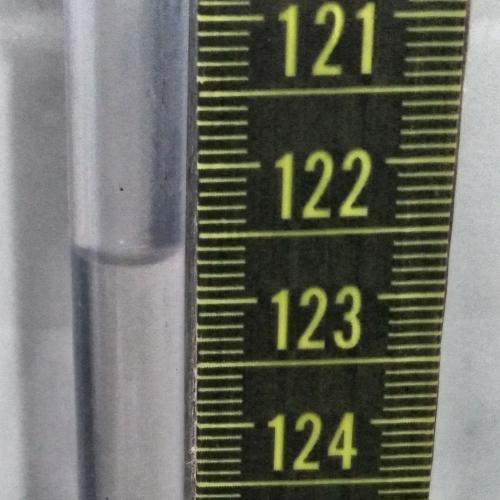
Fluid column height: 122.7 cm